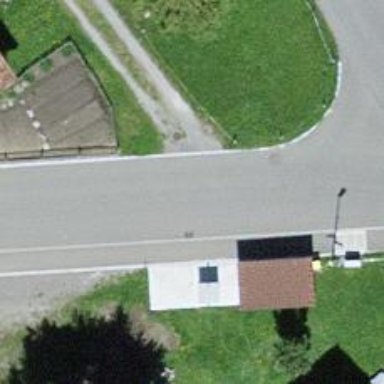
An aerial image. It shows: Bus stop with designated stop position for public transport.